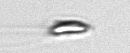
Label: Chrysochromulina